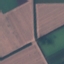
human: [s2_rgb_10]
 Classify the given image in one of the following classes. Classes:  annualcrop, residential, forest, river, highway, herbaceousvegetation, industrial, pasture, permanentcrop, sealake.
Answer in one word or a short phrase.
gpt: AnnualCrop